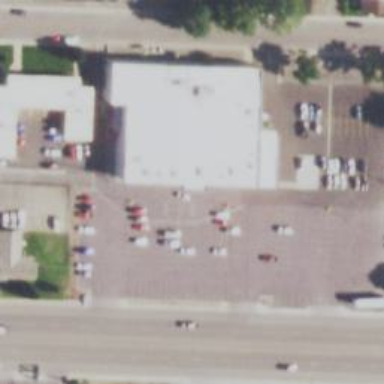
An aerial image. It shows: Supermarket.